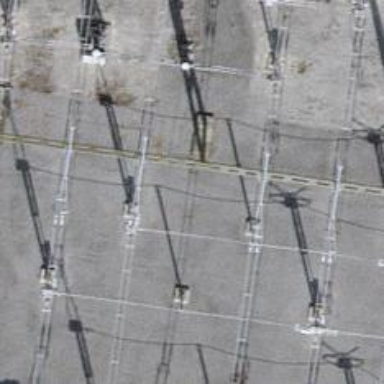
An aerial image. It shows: Insulator used in power equipment.